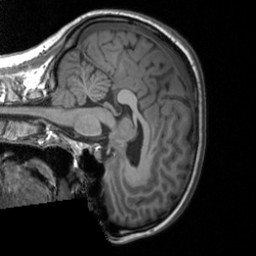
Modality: T1w
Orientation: sagittal
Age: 23
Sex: female
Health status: healthy
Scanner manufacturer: siemens
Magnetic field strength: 3 T
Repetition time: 1.9 s
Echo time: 0.00226 s